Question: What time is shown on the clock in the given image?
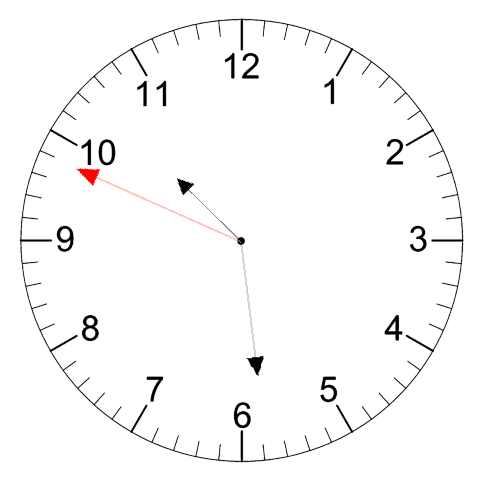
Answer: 10:28:49